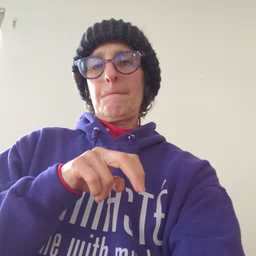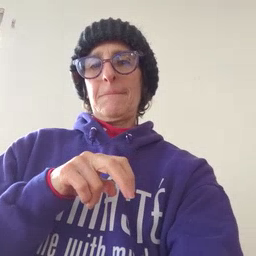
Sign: shower